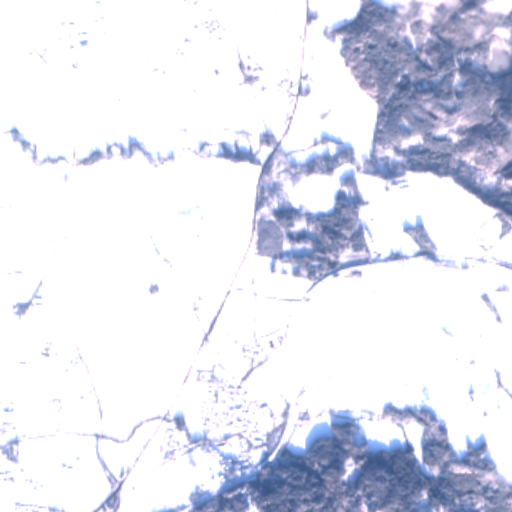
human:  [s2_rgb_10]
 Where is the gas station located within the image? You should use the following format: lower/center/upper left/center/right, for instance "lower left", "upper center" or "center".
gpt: The gas station is located in the upper center of the image.
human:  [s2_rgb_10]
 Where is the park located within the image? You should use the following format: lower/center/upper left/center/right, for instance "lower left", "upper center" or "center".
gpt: The park is located in the lower left of the image.
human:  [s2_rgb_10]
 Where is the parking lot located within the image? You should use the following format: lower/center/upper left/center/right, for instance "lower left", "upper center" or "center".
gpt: The parking lot is located in the lower left of the image.
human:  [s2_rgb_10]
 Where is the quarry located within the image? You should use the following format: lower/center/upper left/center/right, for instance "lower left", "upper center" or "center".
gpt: The quarry is located in the center left of the image.
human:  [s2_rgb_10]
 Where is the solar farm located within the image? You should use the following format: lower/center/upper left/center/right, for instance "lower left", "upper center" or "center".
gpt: The solar farm is located in the center left of the image.
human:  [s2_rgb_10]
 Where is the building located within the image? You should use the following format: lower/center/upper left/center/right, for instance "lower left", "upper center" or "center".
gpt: There is no building in the image.